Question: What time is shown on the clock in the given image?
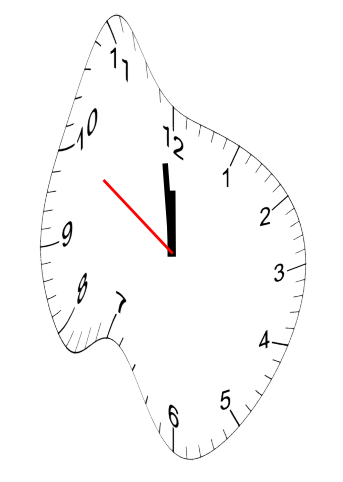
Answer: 11:58:50